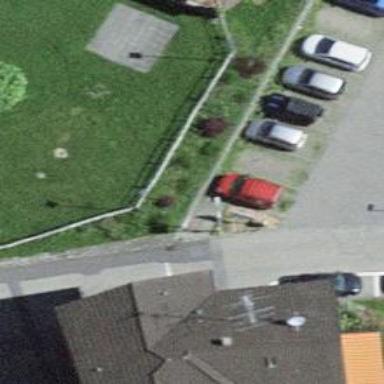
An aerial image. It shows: Charging station.